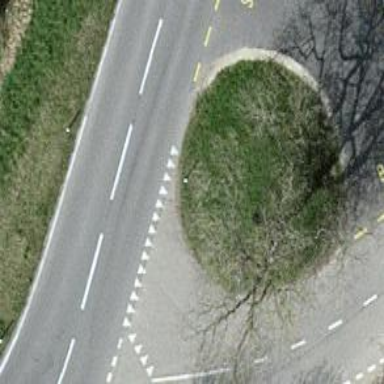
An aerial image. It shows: Secondary road with asphalt surface.